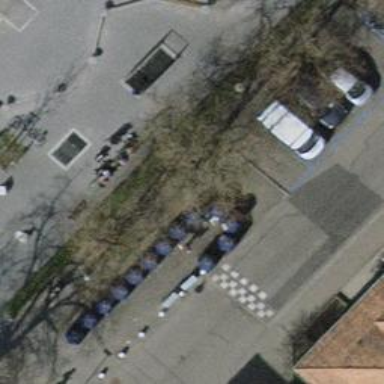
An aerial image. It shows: Recycling container for recycling.